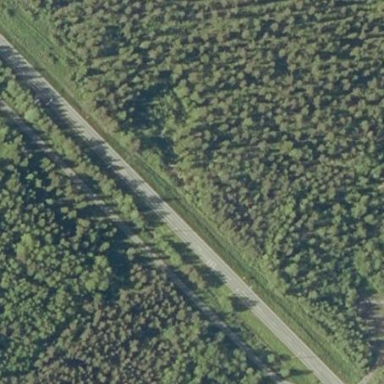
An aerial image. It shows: Forest with mix of leaf types.